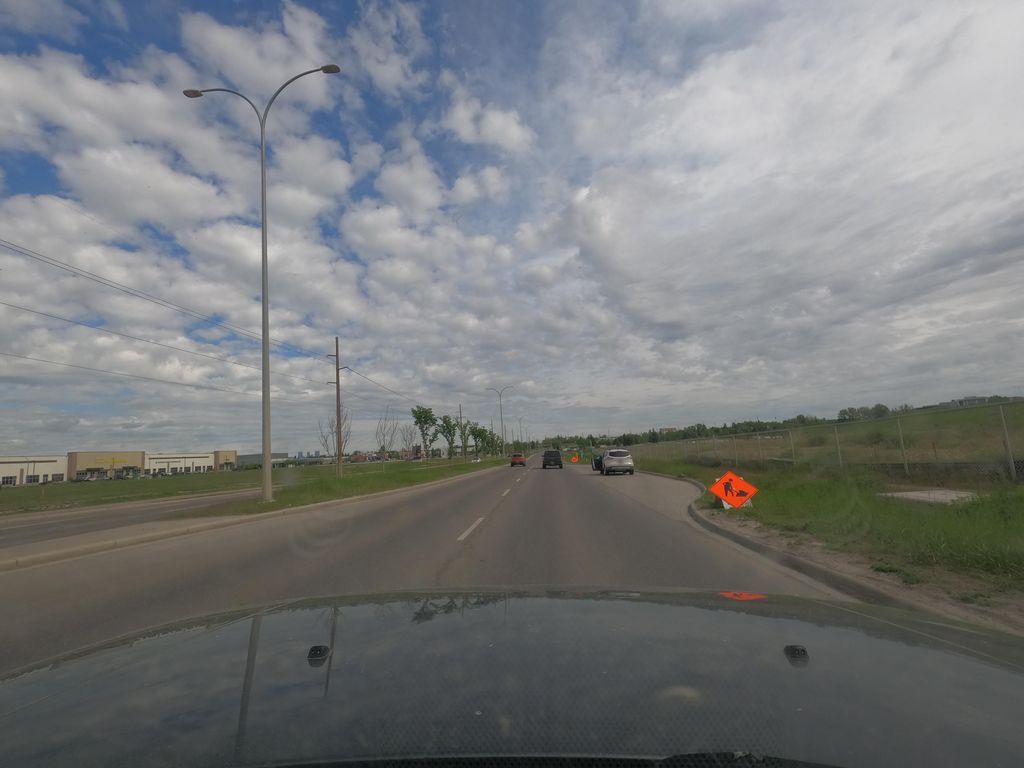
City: calgary